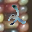
Label: 2